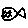
Label: fish